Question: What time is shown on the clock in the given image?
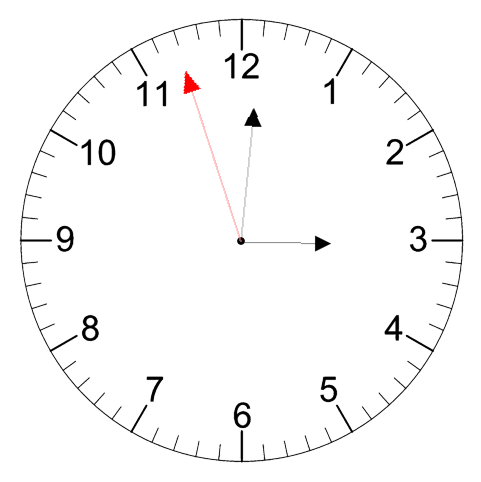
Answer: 03:00:57